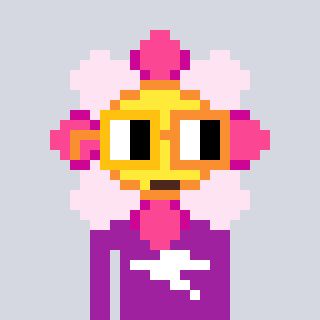
a pixel art character with square yellow and orange glasses, a flower-shaped head and a magenta-colored body on a cool background